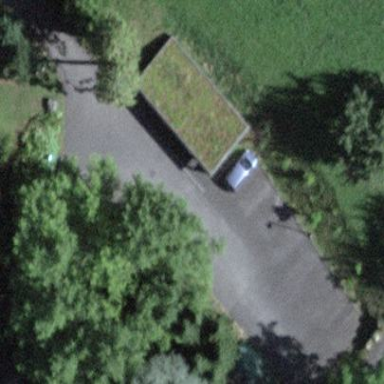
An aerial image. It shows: Garage.